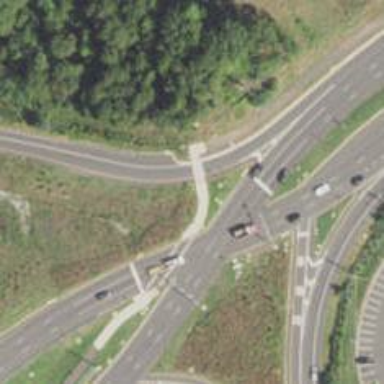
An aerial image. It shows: Motorway link at Diverging Diamond Interchange (DDI).